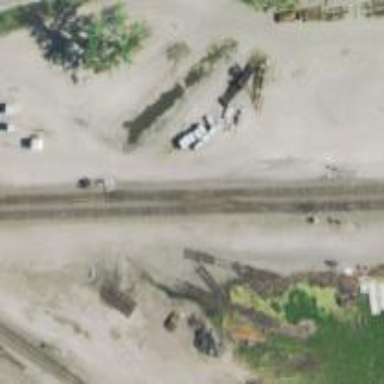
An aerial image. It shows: Railway track.